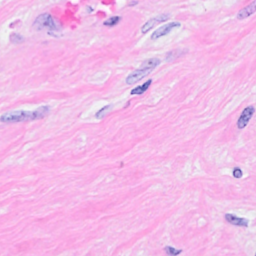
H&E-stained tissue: Breast